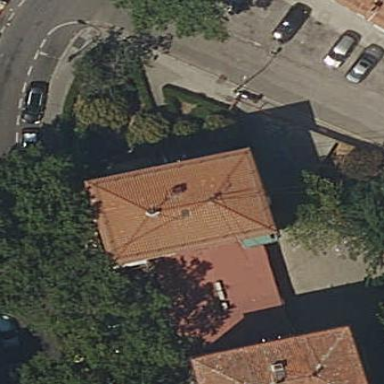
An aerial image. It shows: Hipped-roof building with apartments.